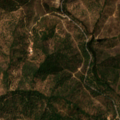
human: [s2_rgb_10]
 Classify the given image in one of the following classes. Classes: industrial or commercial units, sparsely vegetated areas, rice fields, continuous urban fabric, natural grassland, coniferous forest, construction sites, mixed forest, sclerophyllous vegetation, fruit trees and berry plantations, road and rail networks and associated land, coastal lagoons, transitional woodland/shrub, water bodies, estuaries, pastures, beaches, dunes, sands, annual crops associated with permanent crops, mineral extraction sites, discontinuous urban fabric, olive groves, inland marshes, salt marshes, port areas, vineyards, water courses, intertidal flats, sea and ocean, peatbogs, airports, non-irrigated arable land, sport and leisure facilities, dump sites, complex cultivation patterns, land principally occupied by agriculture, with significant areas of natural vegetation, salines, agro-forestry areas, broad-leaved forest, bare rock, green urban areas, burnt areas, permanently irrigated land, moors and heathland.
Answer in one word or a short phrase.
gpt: broad-leaved forest, mixed forest, transitional woodland/shrub